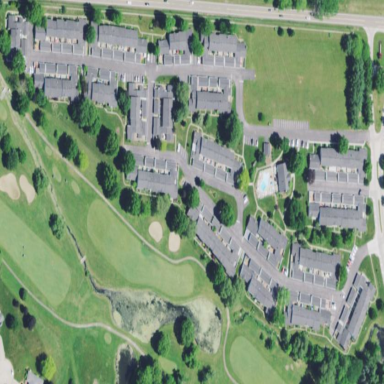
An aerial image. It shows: Residential area consisting of condominiums.